七年级 · 画法几何学
如图, 把图 1 中的(1)部分剪下来, 恰好能拼在(2)的位置处, 构成图 2 中的图形, 形成一个从边长为 $a$ 的大正方形中剪掉一个边长为 $b$ 的小正方形. 根据图形的变化过程写出的一个正确的等式是

图1

图2
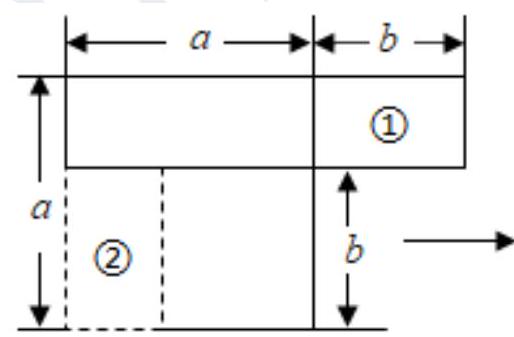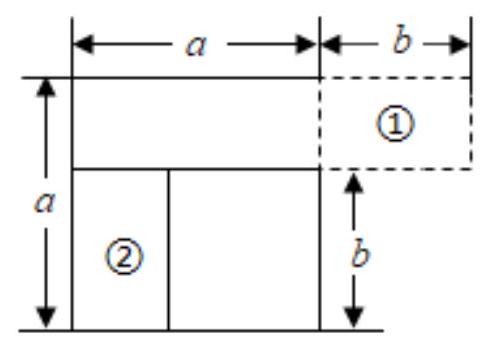
A. $(a-b)=a^{2}-2 a b+b^{2}$
B. $a(a-b)=a^{2}-a b$
C. $(a-b)^{2}=a^{2}-b^{2}$
D. $(a+b)(a-b)=a^{2}-b^{2}$
答案: D
解析: 解：由题意这两个图形的面积相等,

则 $(a+b)(a-b)=a^{2}-b^{2}$.